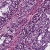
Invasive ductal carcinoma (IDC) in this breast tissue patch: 1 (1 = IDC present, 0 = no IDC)